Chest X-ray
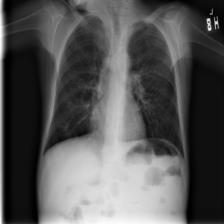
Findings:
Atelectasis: negative
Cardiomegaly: negative
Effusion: negative
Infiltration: negative
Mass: negative
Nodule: negative
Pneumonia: negative
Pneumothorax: negative
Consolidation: positive
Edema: negative
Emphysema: negative
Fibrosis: negative
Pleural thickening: negative
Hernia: negative